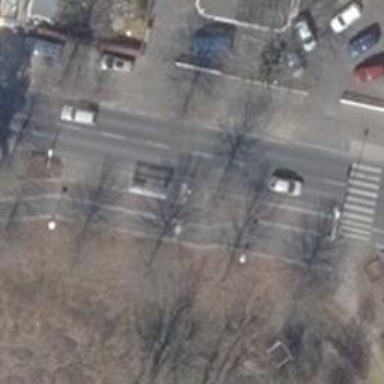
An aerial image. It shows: Public transport stop position.